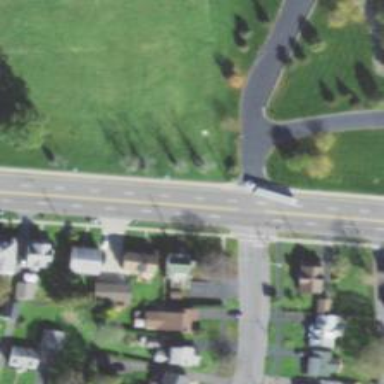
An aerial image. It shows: Road with stop sign.